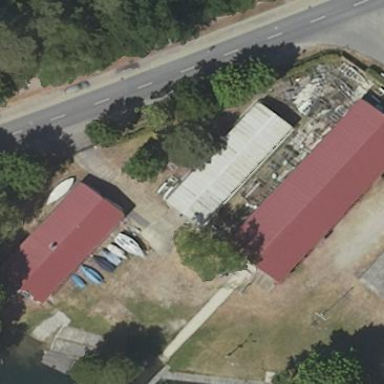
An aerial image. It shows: Shed.